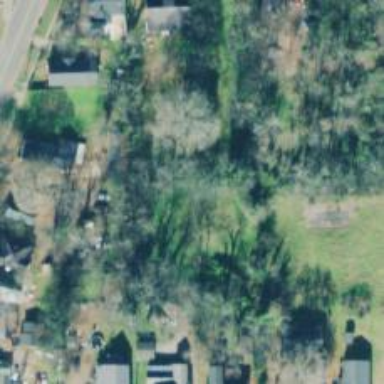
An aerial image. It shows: Park located in historic district.